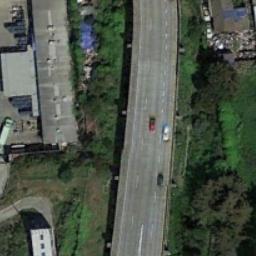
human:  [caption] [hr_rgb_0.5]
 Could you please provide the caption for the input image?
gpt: There are many buildings and green plants on both sides of the freeway, And there are several cars on the freeway .

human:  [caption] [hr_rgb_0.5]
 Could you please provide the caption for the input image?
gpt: The freeway is next to the houses and some trees .

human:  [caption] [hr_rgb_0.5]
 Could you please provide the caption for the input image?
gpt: There are different Numbers of cars on each highway .

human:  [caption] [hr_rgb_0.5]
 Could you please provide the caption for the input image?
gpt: A freeway with a small bend goes through the green belt and on one side are some houses .

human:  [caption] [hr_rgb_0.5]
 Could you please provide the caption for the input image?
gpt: There are some buildings and some green trees beside the freeway .